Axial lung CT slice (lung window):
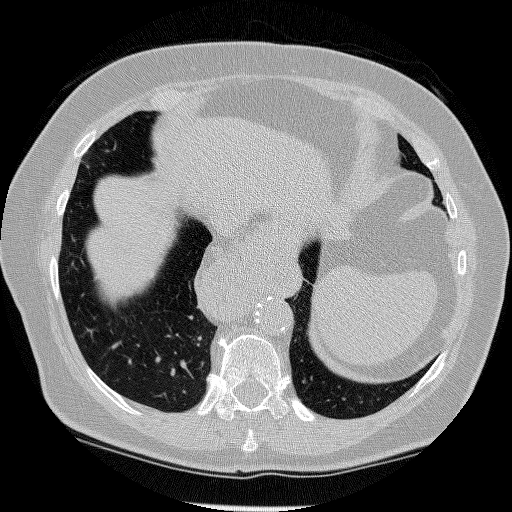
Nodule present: no